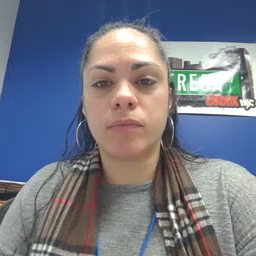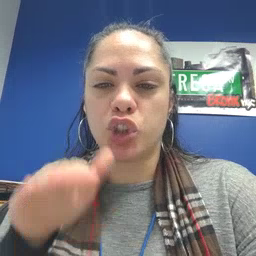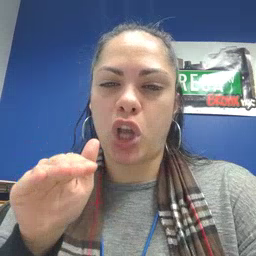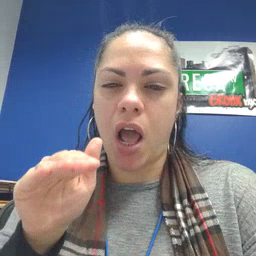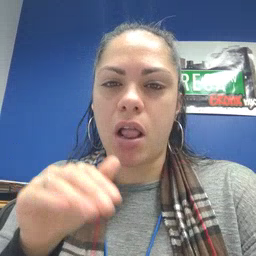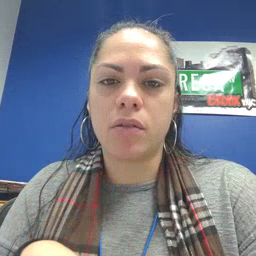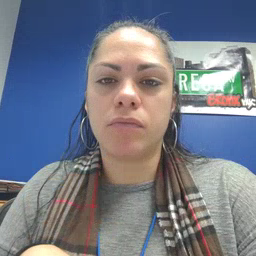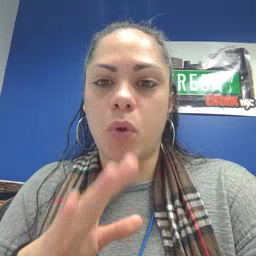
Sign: child